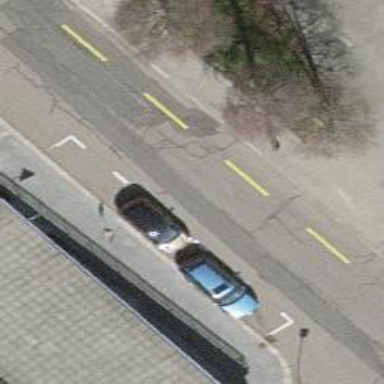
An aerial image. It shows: Parking available on the street side with parallel orientation.